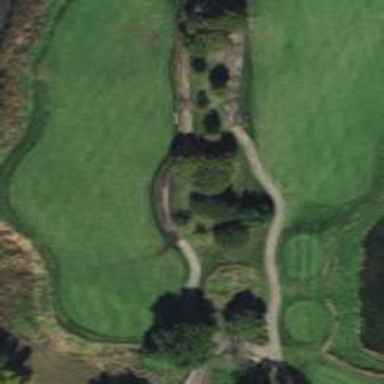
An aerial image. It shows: Golf fairway surrounded by grass.